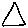
Label: triangle